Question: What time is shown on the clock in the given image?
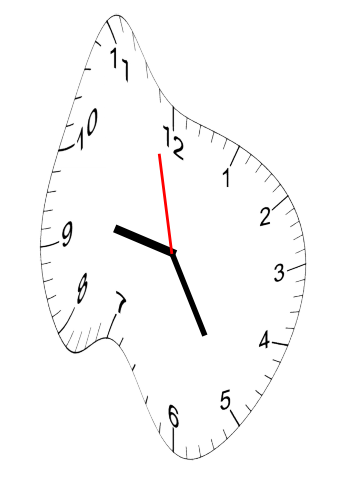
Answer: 09:24:58